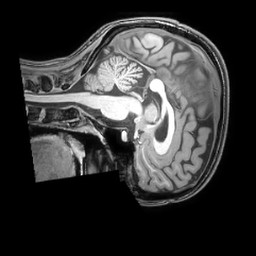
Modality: T1w
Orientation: sagittal
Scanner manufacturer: philips
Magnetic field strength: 3 T
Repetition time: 0.008 s
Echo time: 0.0035 s